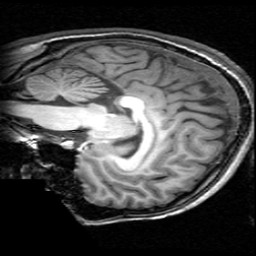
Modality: T1w
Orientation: sagittal
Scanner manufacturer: ge
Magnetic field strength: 3 T
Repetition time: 0.009036 s
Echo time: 0.00184 s